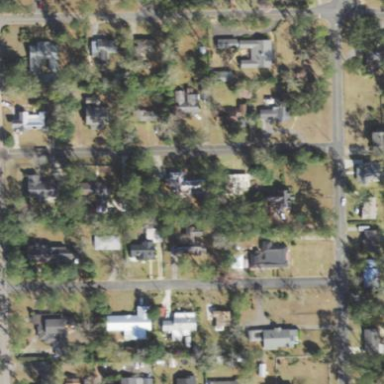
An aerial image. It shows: This residential area consists of single-family homes.